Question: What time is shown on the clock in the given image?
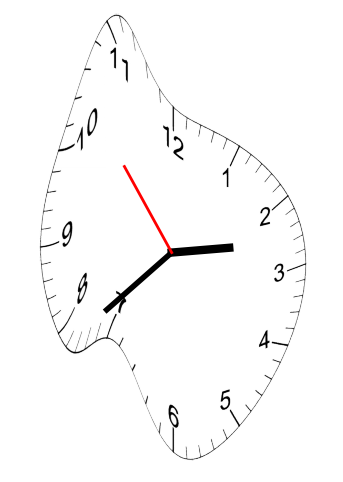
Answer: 02:37:53